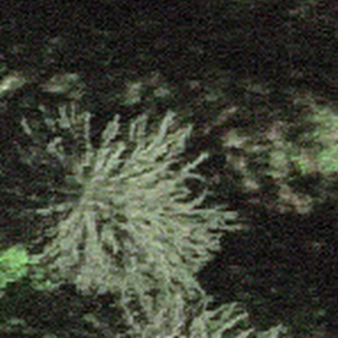
Label: other